Question: Hi I am working with Mule Studio and I want to use Spring Rest Service with REST component in the Mule. So how can I access Spring REST features with REST Component I don't want to use Jersey way of creating REST service with Mule.
I just want to declare one REST controller with spring annotation that will automatically invoke.

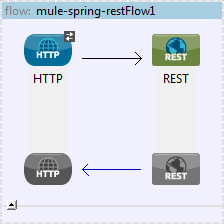
Answer: Mules Rest Component is a Jersey implementation of JAX-RS which loads the resource classes so that they can be accesses as Rest URLs.
Spring Rest Controller is the Spring way of creating a Rest service which runs ona web-container.
If you want to run the SpringRestController based rest service on Mule you can package and deploy it directly on Mule standalone. Mule can run a web applicaiton as it contains an embedded Jetty container.
Unfortunately you cannot include a Spring RestController into the Mules's REST component(which is a Jersey implementation). Controller's purpose is not to serve as a component.
By the way in Mule also you just need to specify the annotations and provide the resource class to the REST component. Mule takes care of the rest.
Hope this helps.